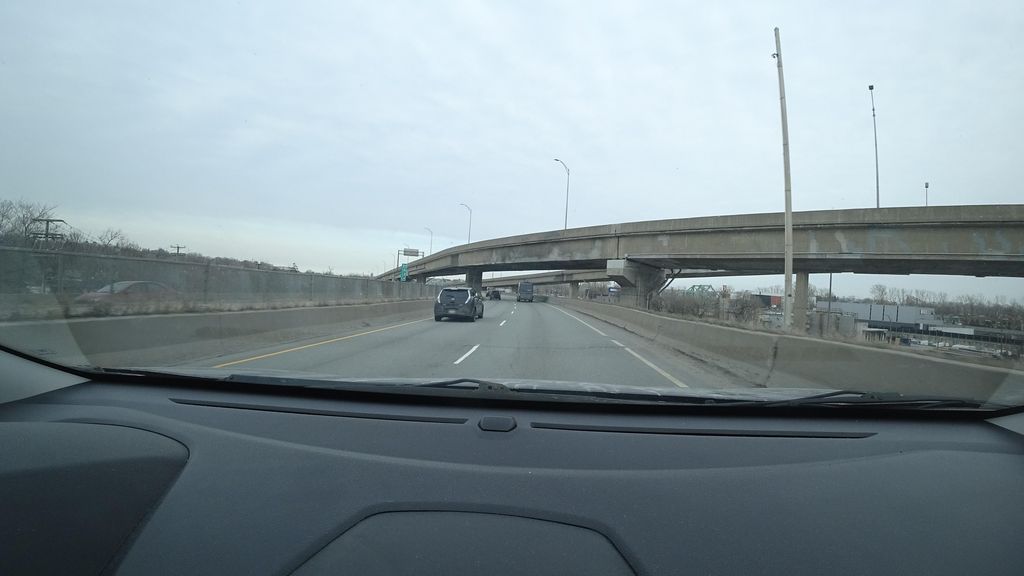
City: montreal